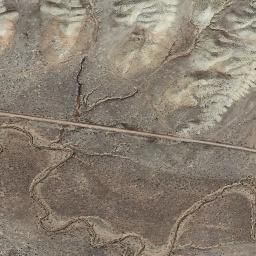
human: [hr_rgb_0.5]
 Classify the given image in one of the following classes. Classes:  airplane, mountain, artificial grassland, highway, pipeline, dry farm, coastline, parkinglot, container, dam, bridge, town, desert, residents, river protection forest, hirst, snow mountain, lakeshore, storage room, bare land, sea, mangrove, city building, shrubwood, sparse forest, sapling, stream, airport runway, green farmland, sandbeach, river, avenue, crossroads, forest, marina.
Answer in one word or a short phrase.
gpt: mountain